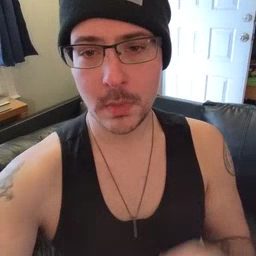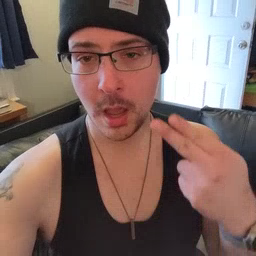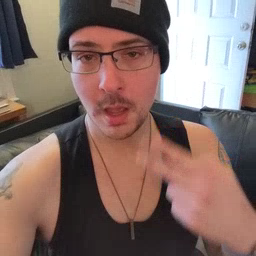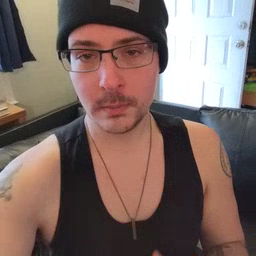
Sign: high